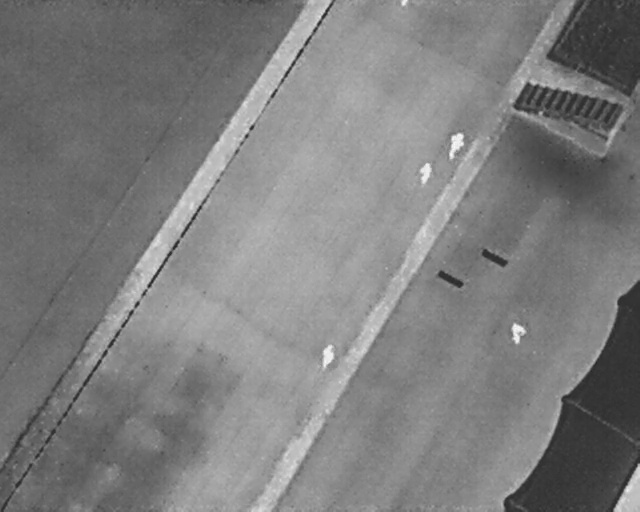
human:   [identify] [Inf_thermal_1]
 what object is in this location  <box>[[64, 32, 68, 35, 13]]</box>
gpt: <ref>1 medium person at the center</ref>

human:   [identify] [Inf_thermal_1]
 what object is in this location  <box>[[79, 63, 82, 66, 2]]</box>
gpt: <ref>1 large person at the right</ref>

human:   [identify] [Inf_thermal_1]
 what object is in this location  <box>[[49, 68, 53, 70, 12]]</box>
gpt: <ref>1 large person at the center</ref>